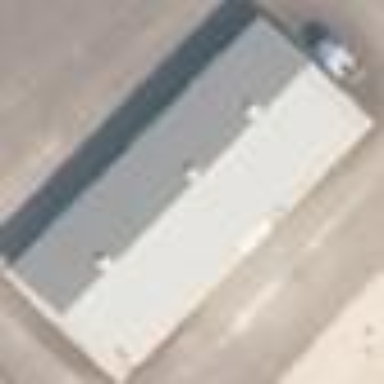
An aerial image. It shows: Industrial building.